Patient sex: F
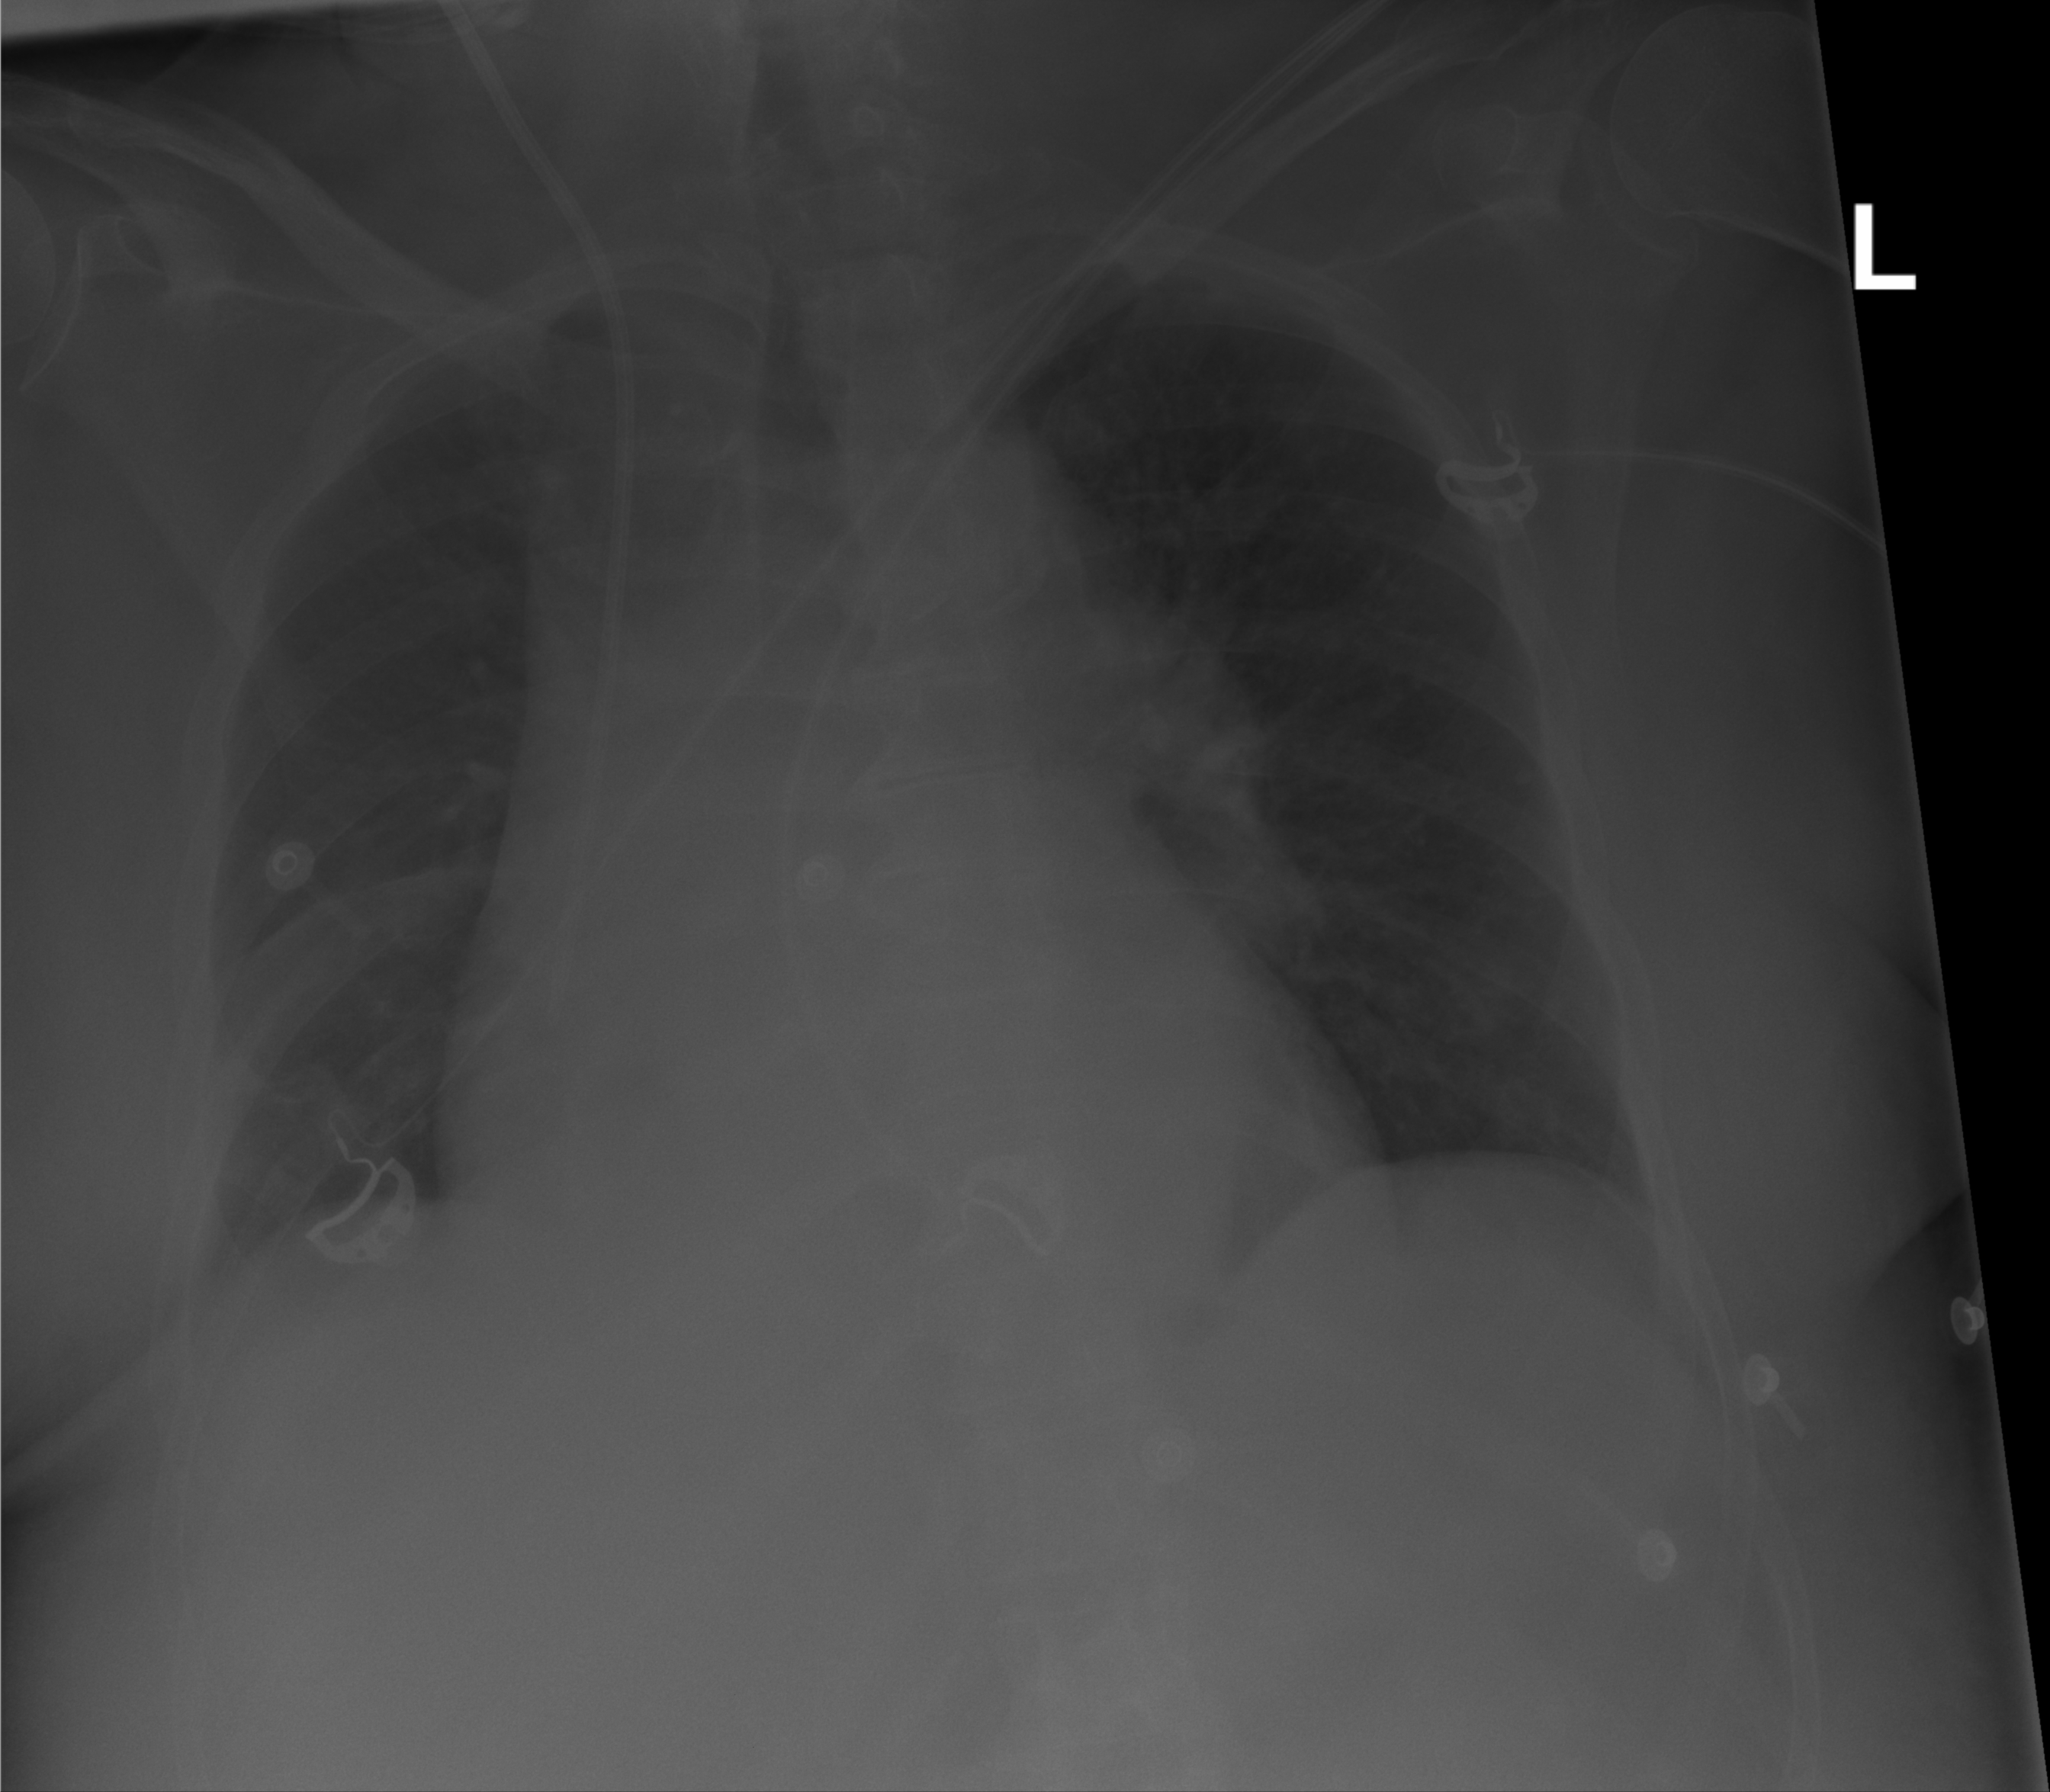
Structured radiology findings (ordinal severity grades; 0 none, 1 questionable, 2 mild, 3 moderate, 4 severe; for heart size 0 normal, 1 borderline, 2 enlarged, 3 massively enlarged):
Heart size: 2
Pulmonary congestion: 2
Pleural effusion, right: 0
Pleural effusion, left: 0
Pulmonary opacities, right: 0
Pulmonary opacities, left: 0
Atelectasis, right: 0
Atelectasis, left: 0